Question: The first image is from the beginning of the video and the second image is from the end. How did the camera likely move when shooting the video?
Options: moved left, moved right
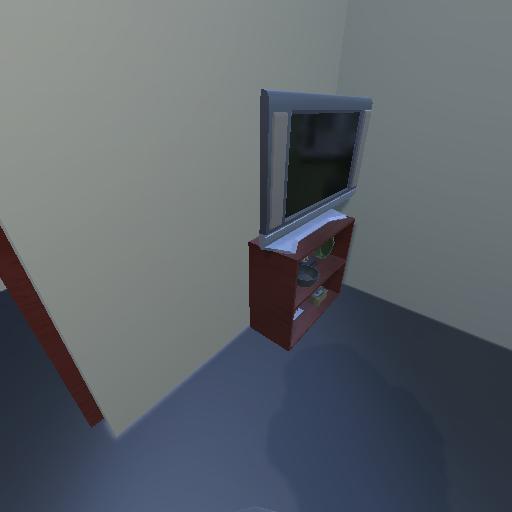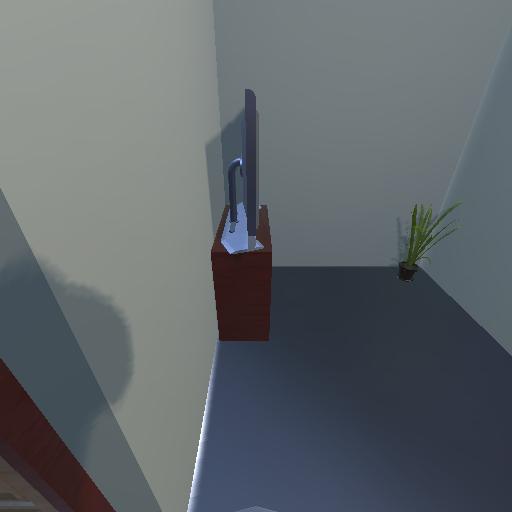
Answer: moved left